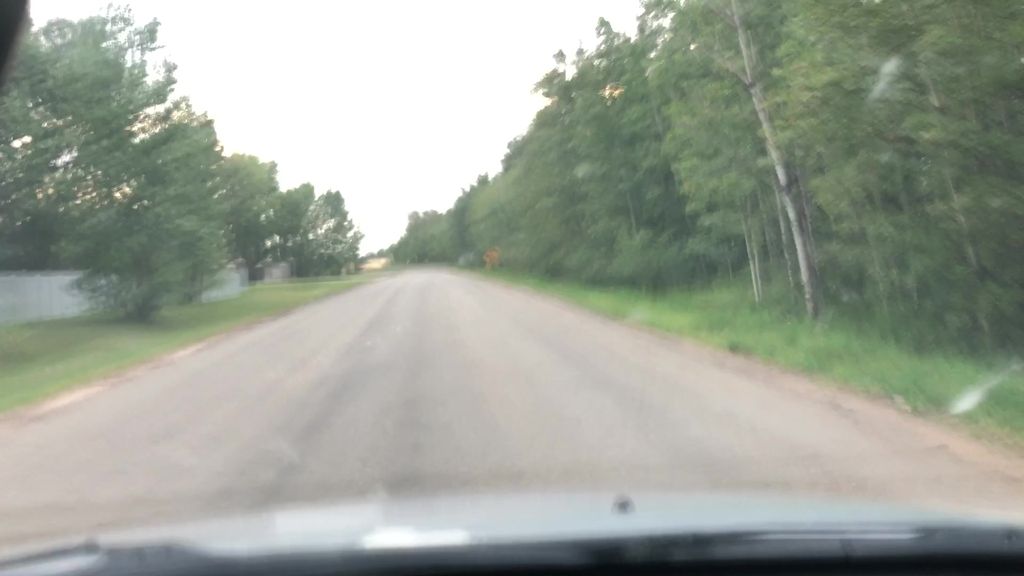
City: edmonton